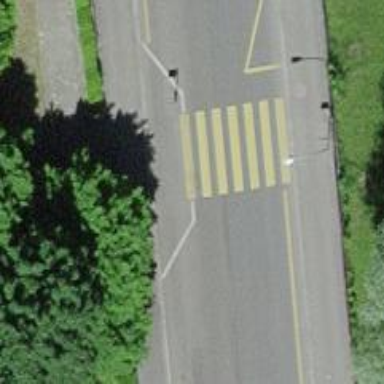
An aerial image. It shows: Kerb serving as barrier.